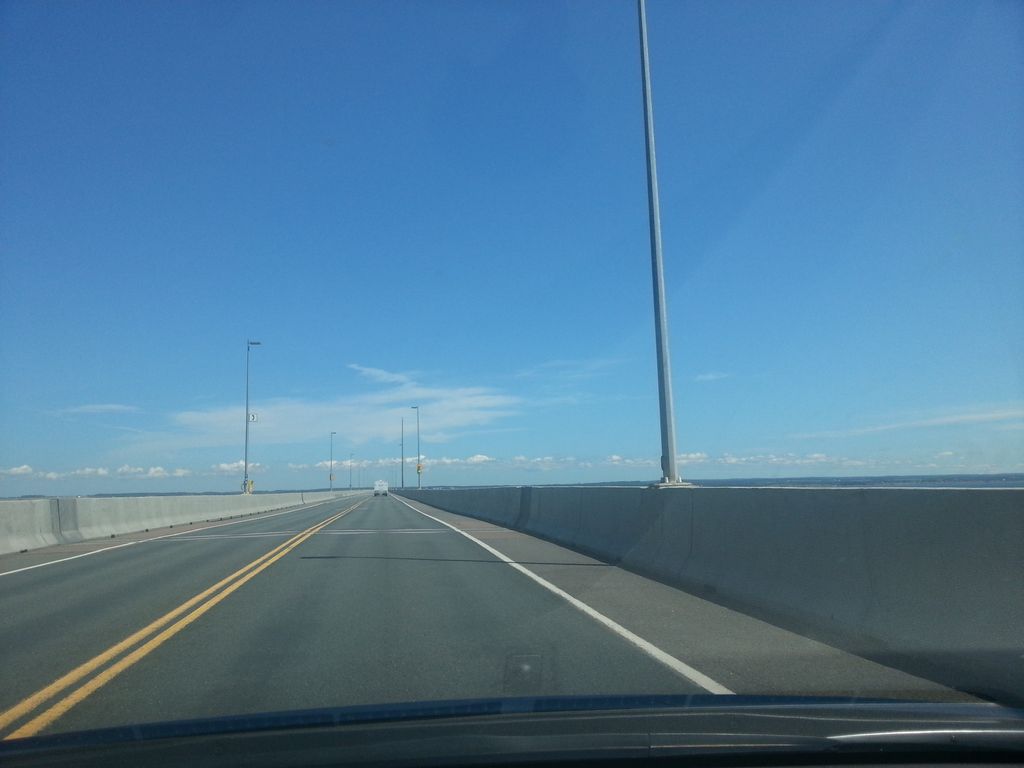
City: charlottetown